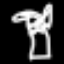
Label: palm tree